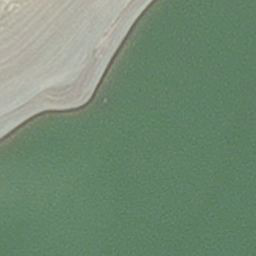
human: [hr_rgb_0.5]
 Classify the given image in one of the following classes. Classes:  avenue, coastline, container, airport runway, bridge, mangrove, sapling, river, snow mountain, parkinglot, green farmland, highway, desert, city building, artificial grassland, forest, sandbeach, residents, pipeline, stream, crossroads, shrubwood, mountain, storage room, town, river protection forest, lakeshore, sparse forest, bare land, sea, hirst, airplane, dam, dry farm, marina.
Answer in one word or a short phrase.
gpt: hirst